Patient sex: F
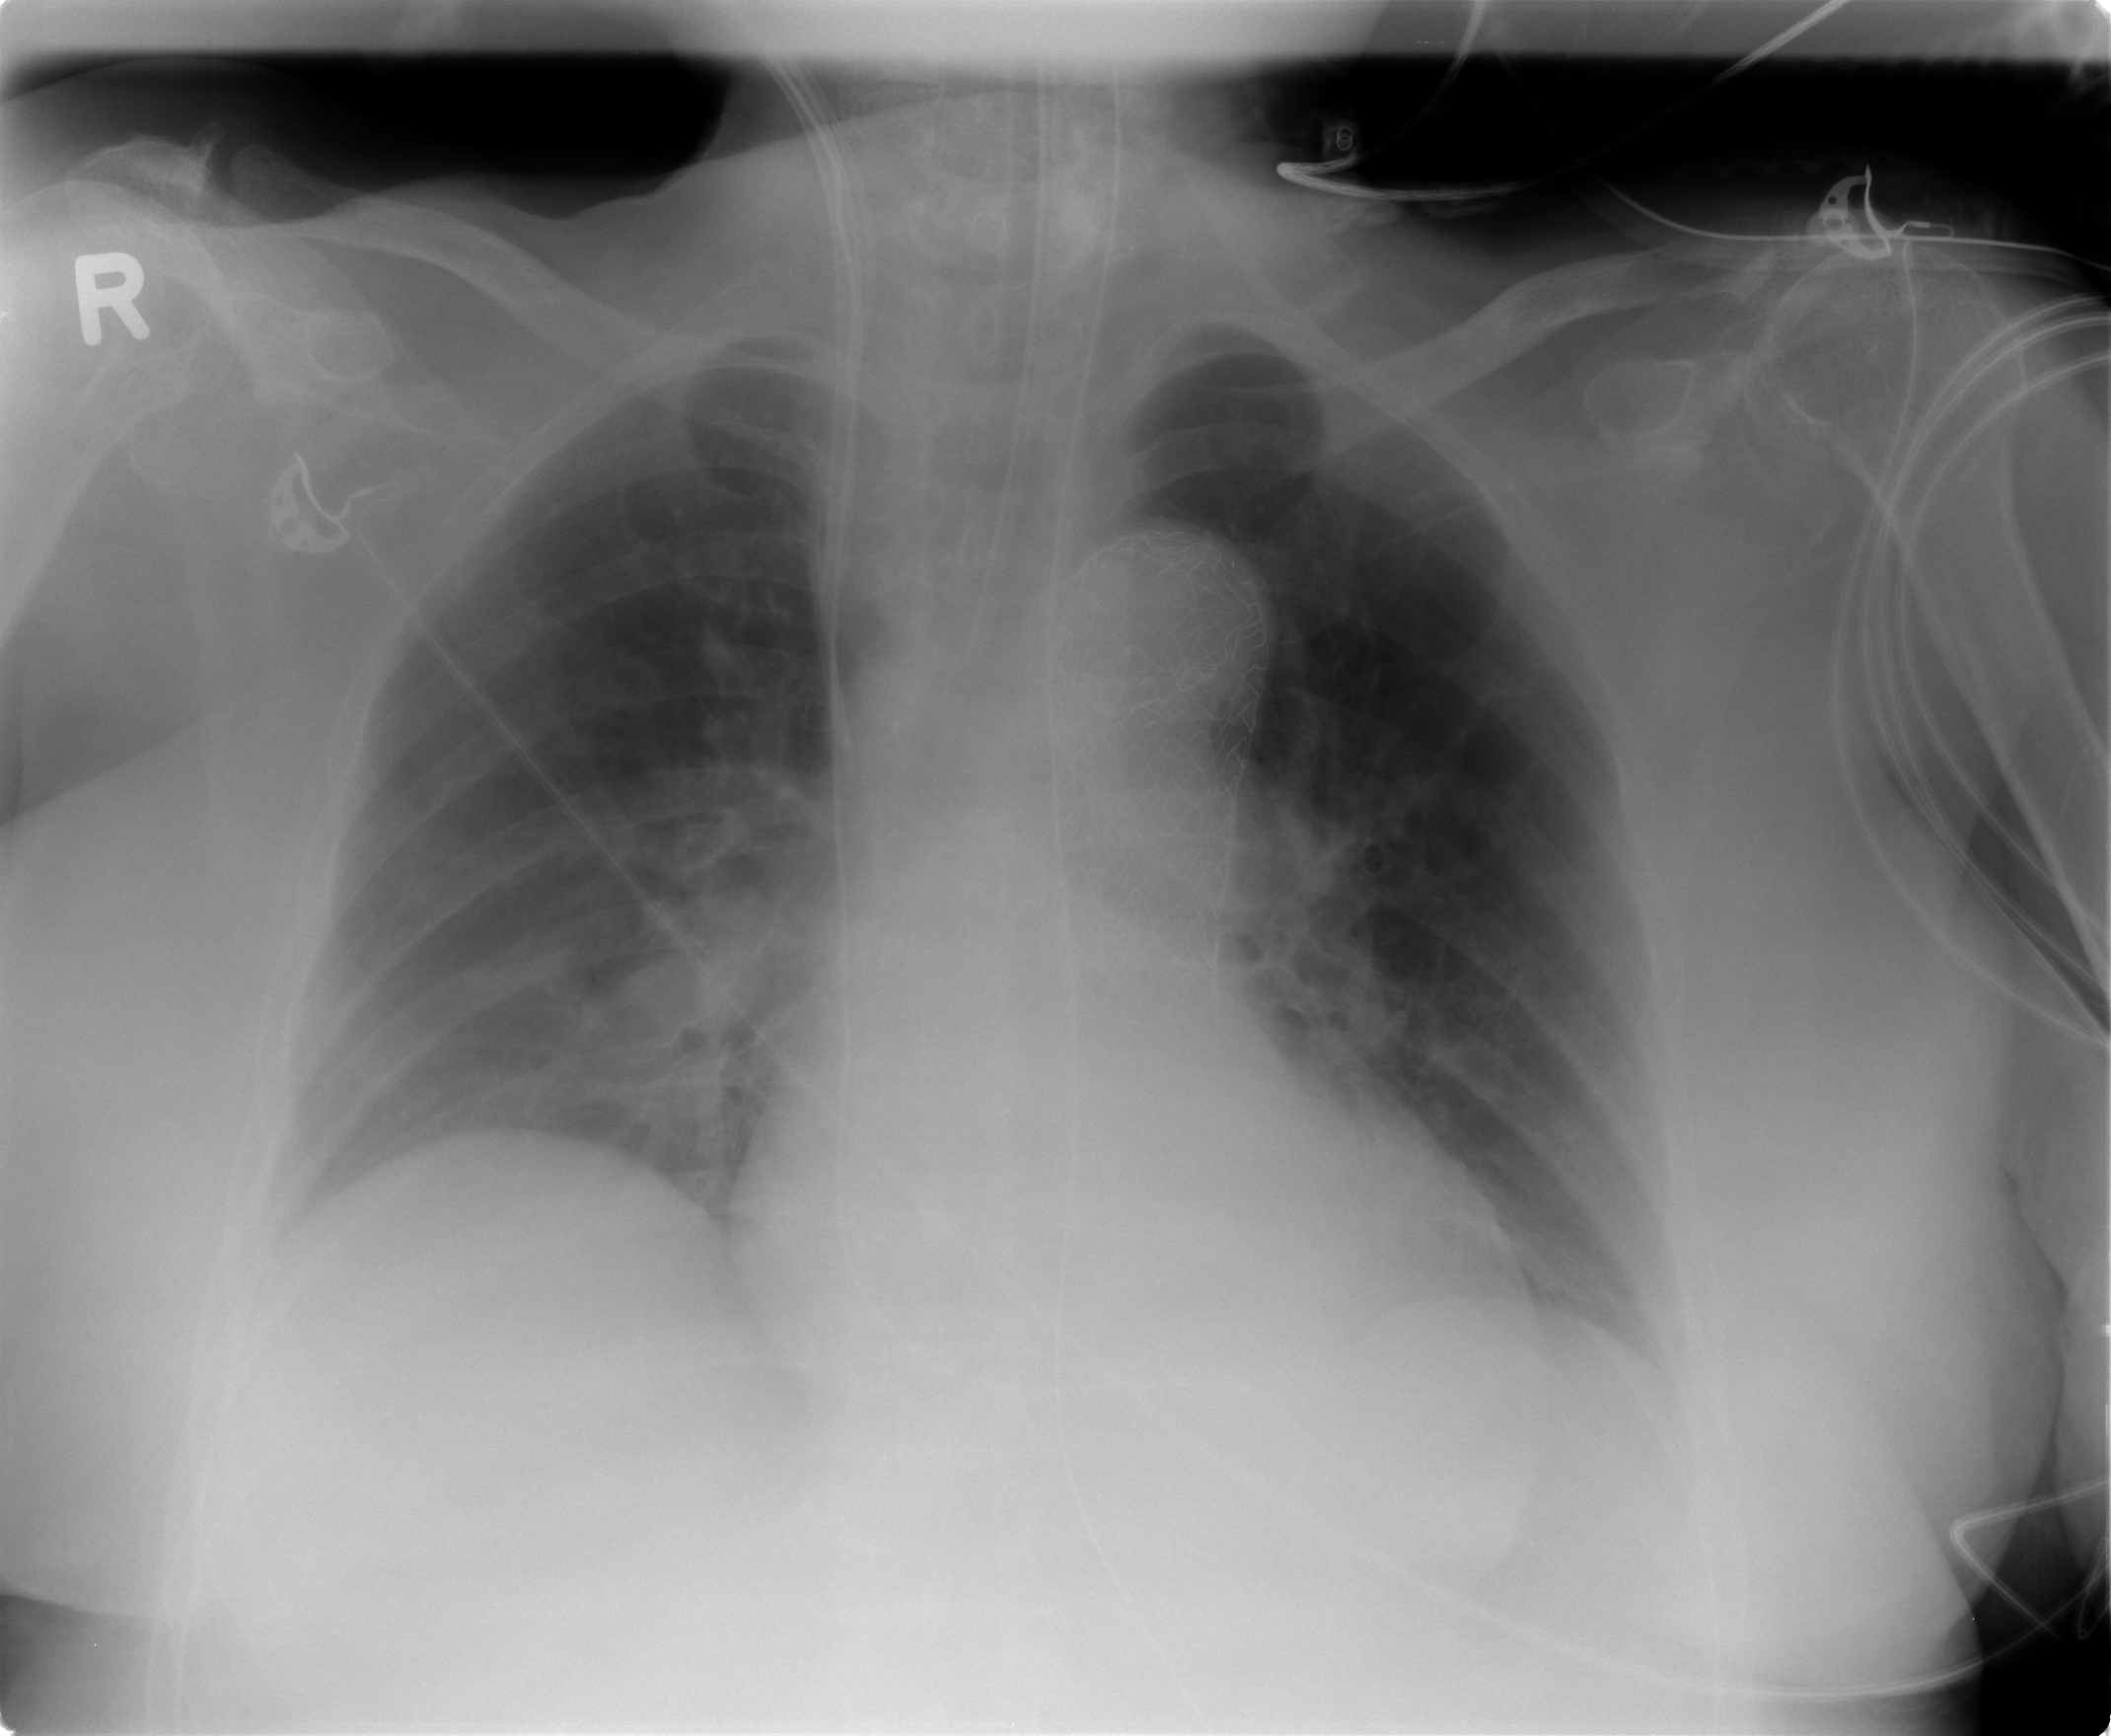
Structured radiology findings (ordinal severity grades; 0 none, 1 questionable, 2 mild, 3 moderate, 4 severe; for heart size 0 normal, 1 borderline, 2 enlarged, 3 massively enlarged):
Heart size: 0
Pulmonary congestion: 2
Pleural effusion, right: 1
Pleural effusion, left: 1
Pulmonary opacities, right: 1
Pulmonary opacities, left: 0
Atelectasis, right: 2
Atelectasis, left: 1